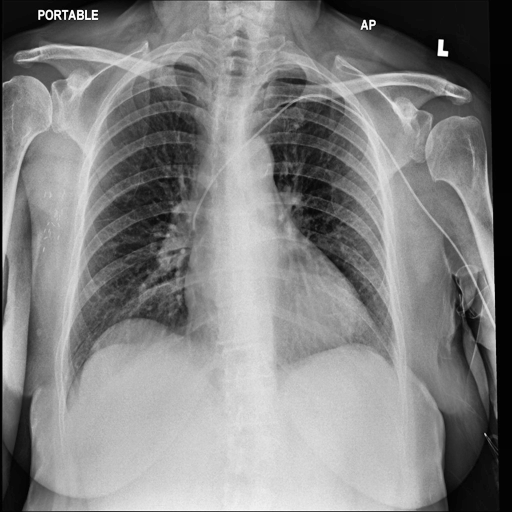
Finding: NORMAL